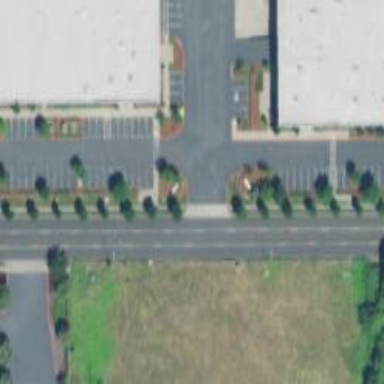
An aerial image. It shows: Unclassified road with sidewalk on the left.